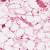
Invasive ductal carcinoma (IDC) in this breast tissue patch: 0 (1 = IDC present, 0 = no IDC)